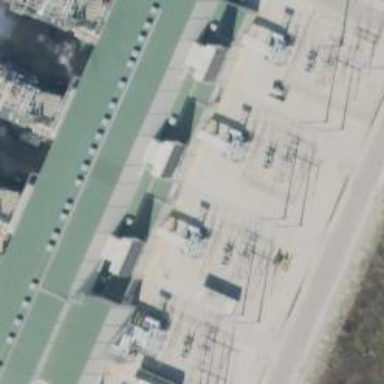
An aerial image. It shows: Gas turbine generator is in use.